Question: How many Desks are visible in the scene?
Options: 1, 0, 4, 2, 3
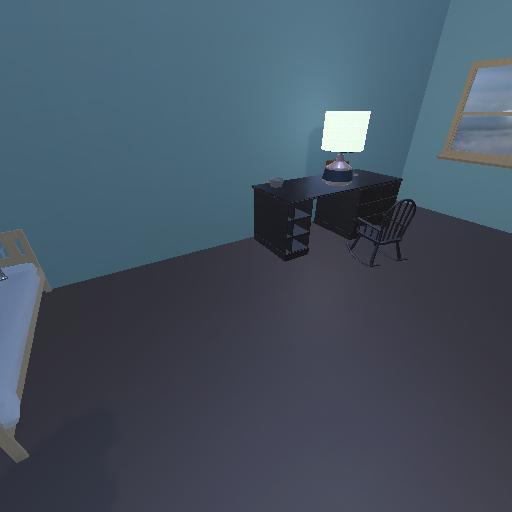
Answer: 1